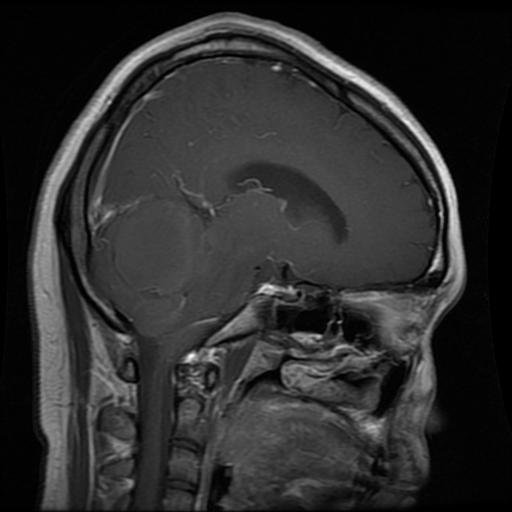
Label: glioma